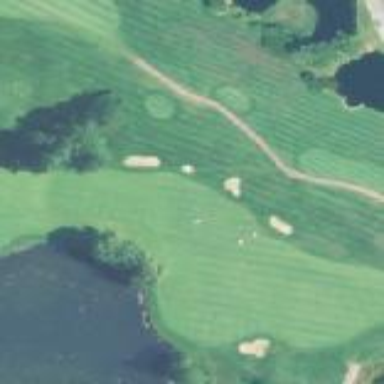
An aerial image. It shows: Golf fairway surrounded by grass.